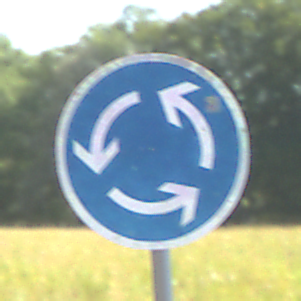
Verkehrszeichen: Kreisverkehr
Umgebung: Outdoor, Nature
Tageszeit: Midday
Wetter: Clear
Licht: Natural
Jahreszeit: NotSpecified
Kontrast: HighContrast